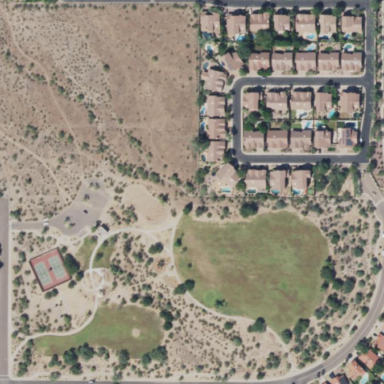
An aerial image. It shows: Park in the midst of desert landscape.